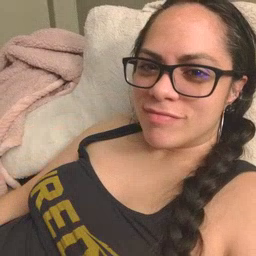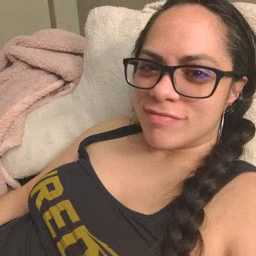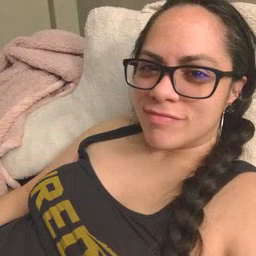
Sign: duck